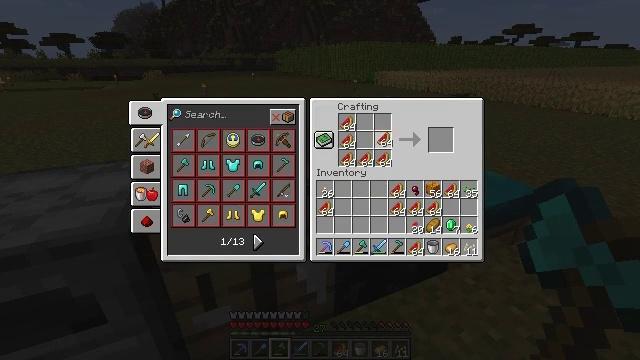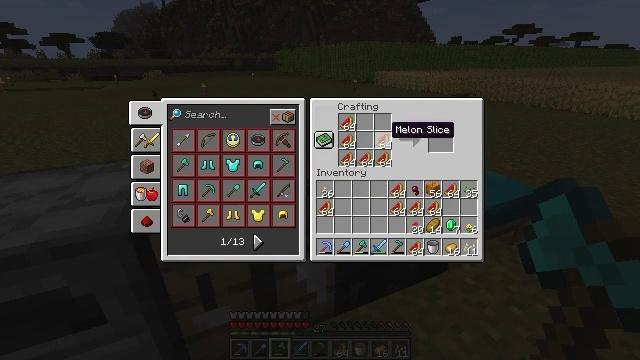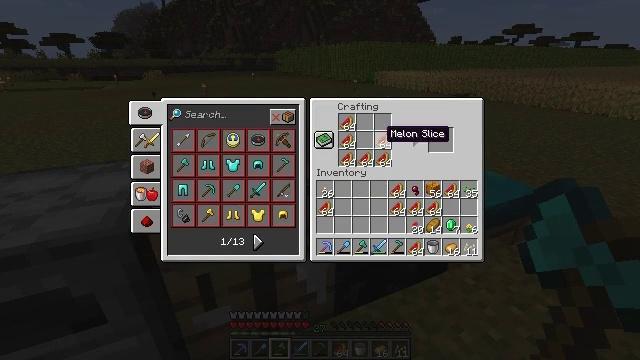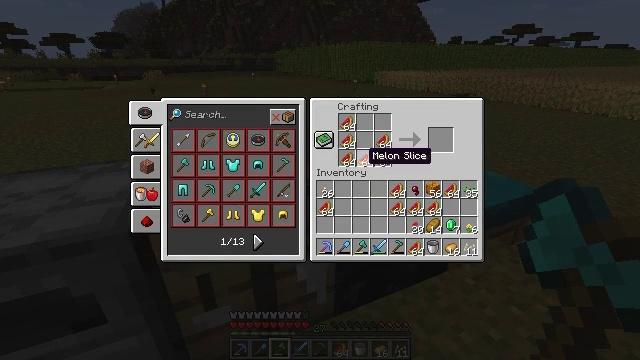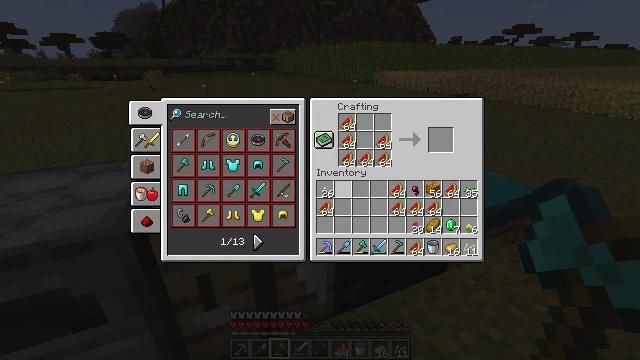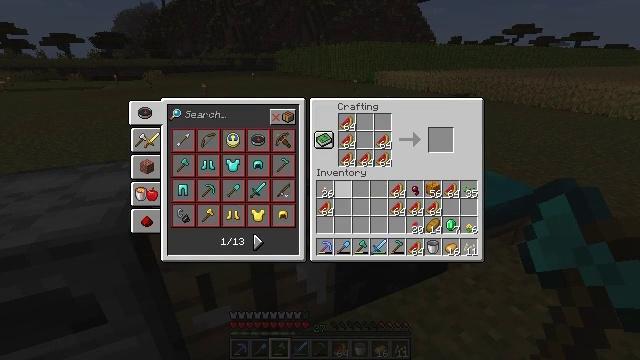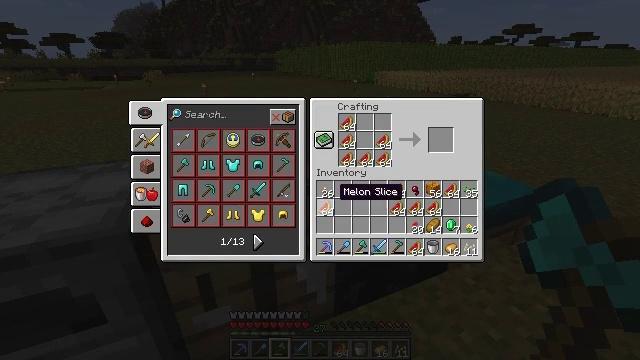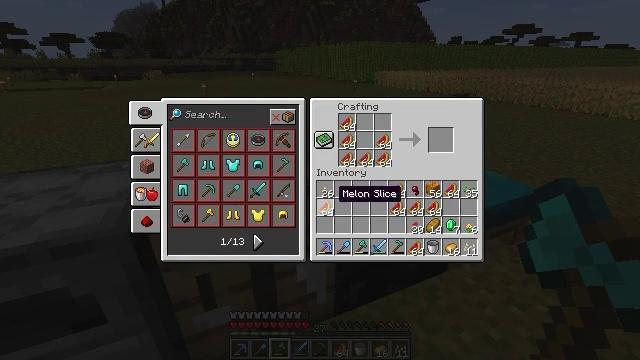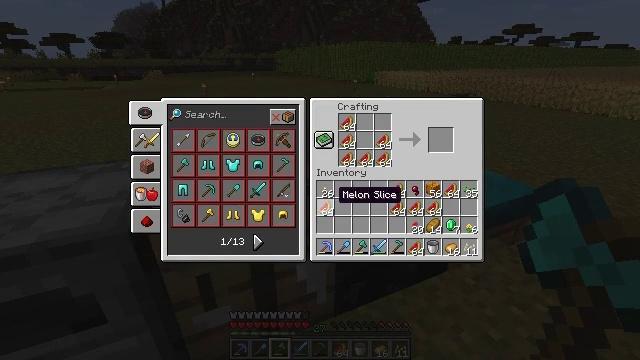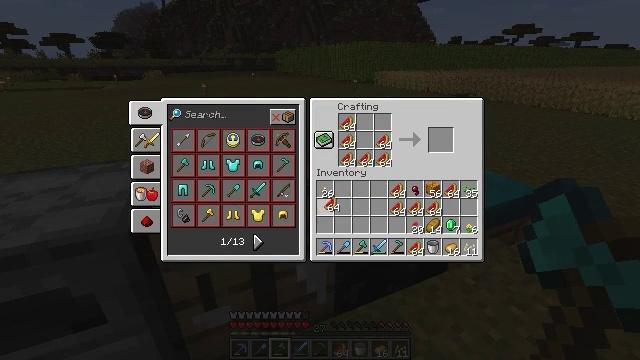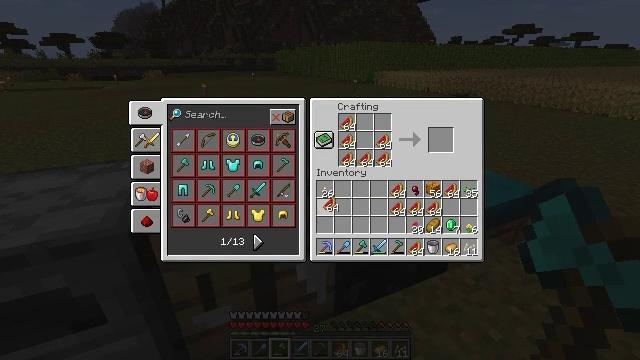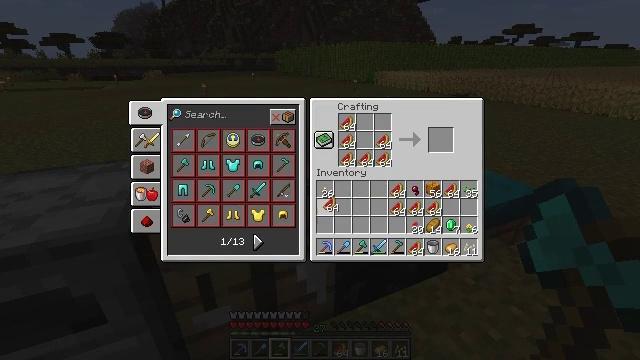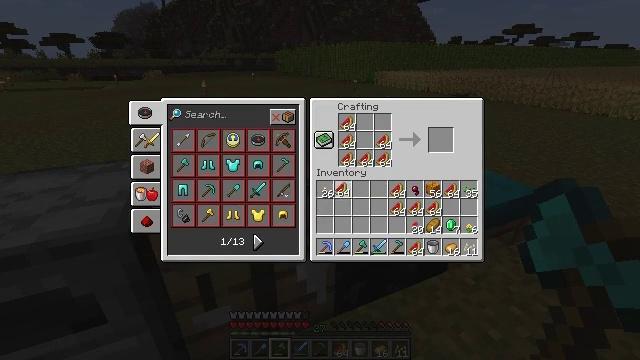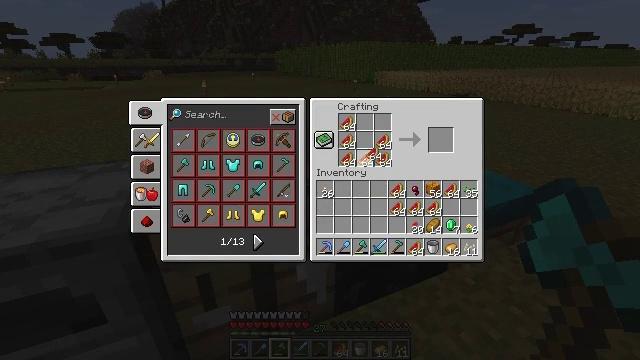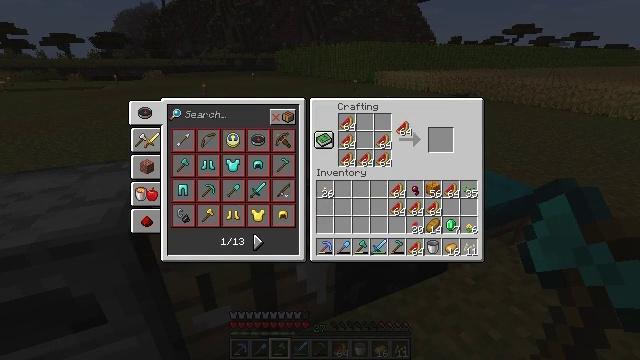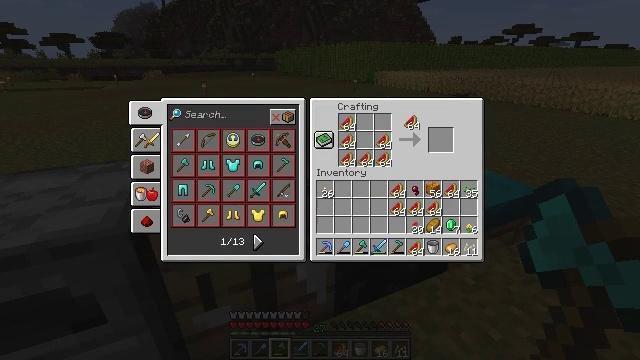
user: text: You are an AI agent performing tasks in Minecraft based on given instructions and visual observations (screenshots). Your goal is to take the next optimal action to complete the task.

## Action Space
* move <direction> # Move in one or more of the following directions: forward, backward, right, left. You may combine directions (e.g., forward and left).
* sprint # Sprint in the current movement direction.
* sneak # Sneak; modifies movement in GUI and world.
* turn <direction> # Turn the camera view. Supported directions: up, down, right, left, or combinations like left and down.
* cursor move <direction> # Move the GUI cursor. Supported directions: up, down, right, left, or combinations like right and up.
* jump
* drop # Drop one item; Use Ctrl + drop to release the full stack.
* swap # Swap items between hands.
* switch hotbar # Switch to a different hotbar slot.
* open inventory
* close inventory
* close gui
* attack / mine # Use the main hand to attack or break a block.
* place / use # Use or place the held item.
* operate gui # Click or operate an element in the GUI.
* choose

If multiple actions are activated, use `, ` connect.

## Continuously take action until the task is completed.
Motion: motion action
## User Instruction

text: Combine melon slices to craft a melon.
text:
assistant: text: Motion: no_op
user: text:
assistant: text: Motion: no_op
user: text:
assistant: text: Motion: cursor move left and down
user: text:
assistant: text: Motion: cursor move left and down
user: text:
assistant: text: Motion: cursor move down
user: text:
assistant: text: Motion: no_op
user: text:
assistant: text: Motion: no_op
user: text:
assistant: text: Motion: no_op
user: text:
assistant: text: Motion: operate gui
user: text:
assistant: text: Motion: operate gui
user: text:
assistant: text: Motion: operate gui
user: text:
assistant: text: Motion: cursor move right and up, operate gui
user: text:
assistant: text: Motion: cursor move right and up
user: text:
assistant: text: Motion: cursor move right and up
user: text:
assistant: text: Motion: cursor move right
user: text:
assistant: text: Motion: no_op
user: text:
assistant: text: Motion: cursor move left
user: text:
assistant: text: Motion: no_op
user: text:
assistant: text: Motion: no_op
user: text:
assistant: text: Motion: no_op
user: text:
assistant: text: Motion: operate gui
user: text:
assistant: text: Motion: operate gui
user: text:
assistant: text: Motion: no_op
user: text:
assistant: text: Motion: no_op
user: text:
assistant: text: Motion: cursor move down
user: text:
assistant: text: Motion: cursor move right and down
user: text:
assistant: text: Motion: cursor move down
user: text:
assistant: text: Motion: cursor move down
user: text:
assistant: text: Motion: no_op
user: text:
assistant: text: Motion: no_op